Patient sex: F
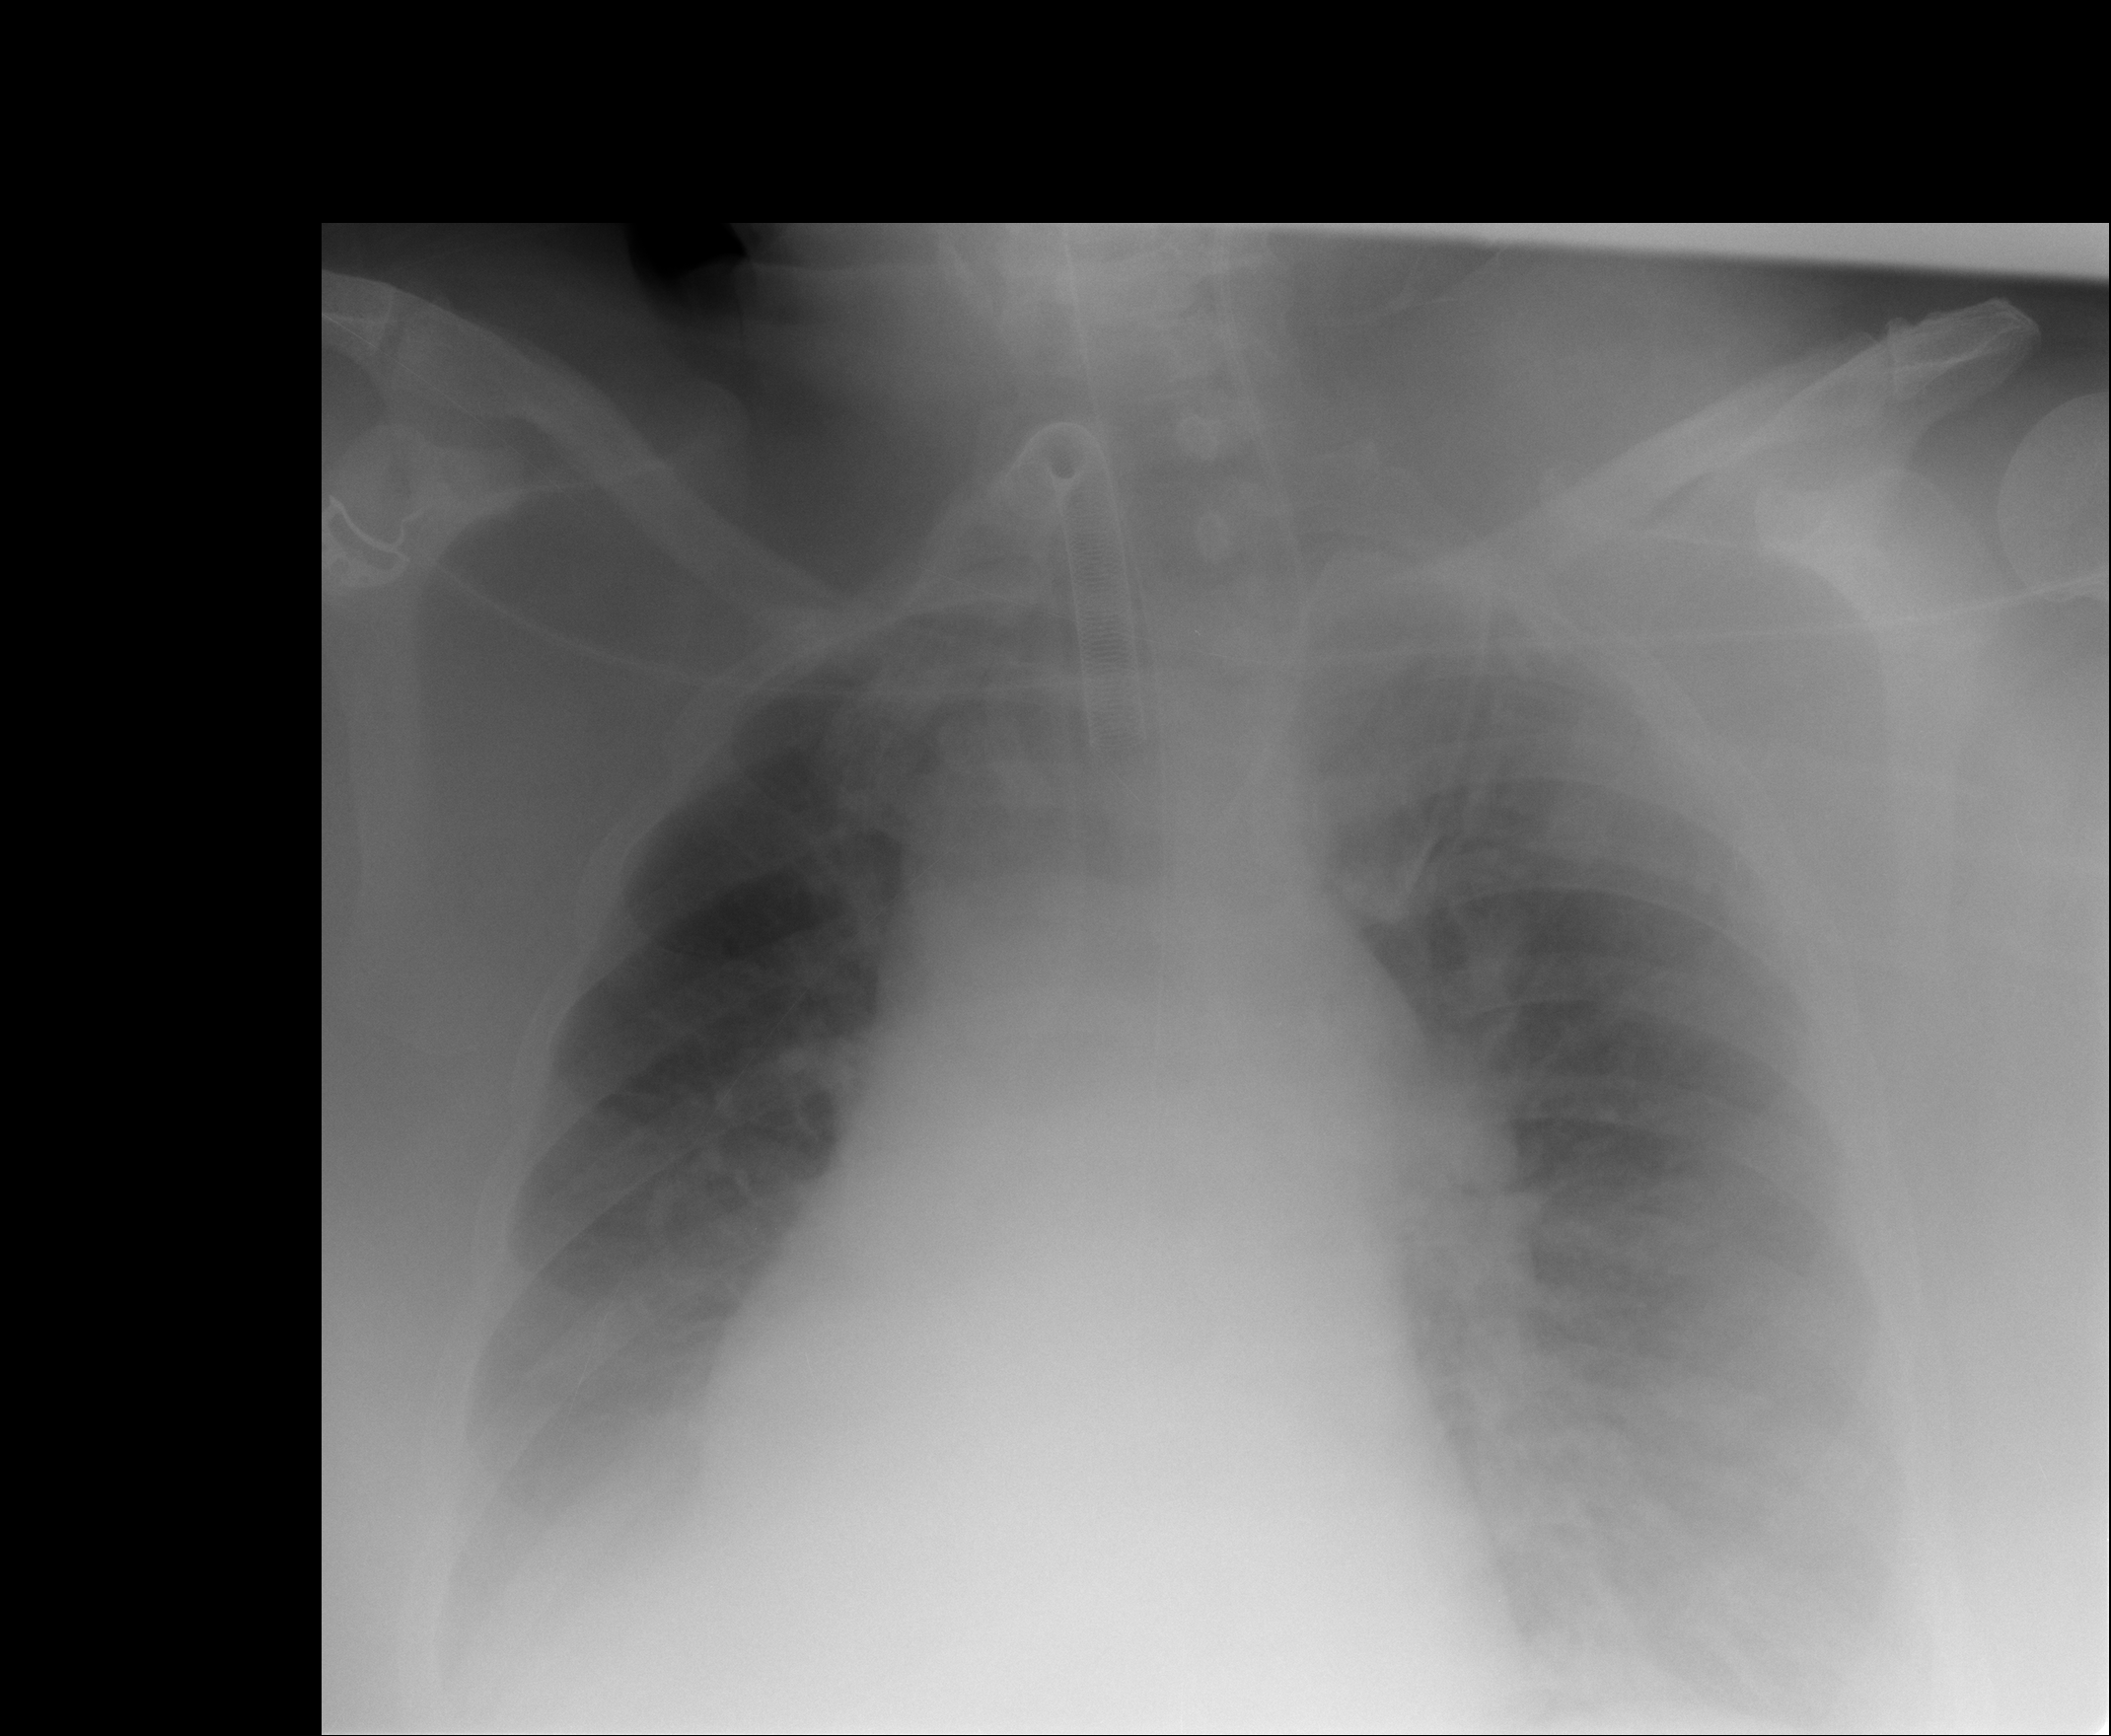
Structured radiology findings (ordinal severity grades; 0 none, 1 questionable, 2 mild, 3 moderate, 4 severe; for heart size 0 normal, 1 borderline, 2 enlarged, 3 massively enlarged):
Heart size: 1
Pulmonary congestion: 1
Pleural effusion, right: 2
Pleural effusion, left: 2
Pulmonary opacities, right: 0
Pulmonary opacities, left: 0
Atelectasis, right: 0
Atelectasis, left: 0